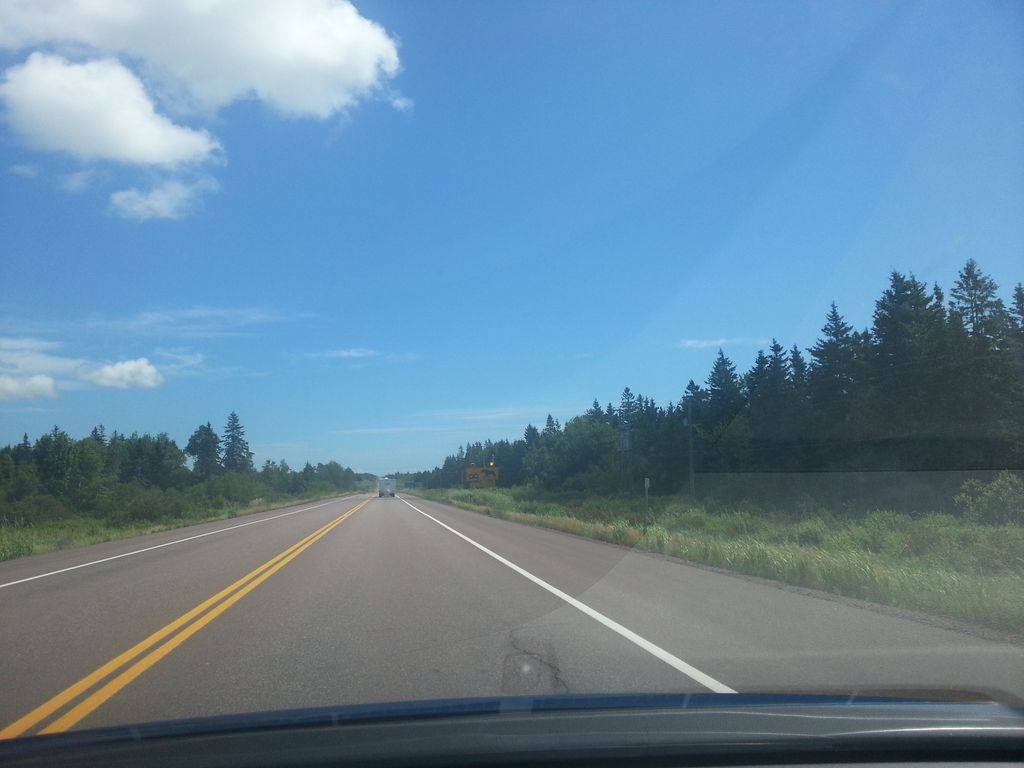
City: charlottetown